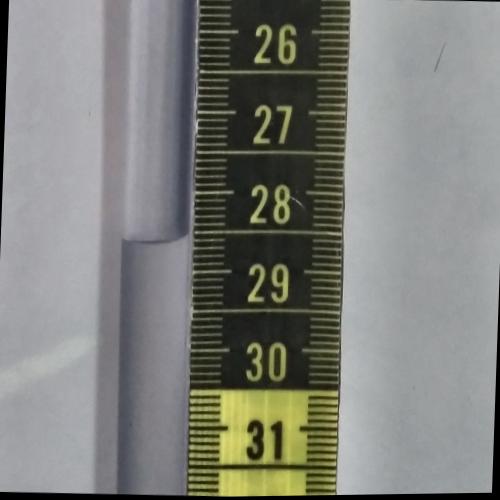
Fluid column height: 28.6 cm